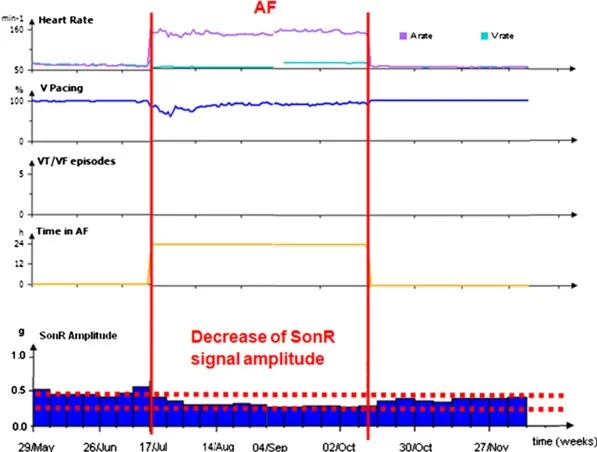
Case no. 3 - SonR signal amplitude evolution in the presence of atrial fibrillation and partial loss of biventricular capture.
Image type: chart (chart)